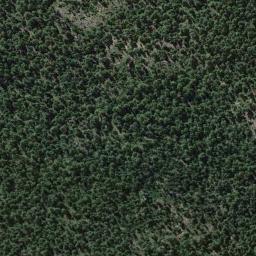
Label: forest